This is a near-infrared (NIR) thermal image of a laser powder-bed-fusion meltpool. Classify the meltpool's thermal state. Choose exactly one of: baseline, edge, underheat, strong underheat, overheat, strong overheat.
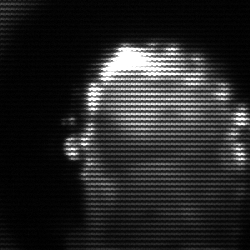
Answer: baseline